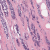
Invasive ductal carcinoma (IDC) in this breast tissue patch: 1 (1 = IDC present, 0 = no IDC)